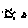
Label: sun